Interaction volume radius: 5 \u00c5
Interaction volume height: 30 \u00c5
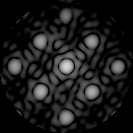
Disorder parameter: 0.1286